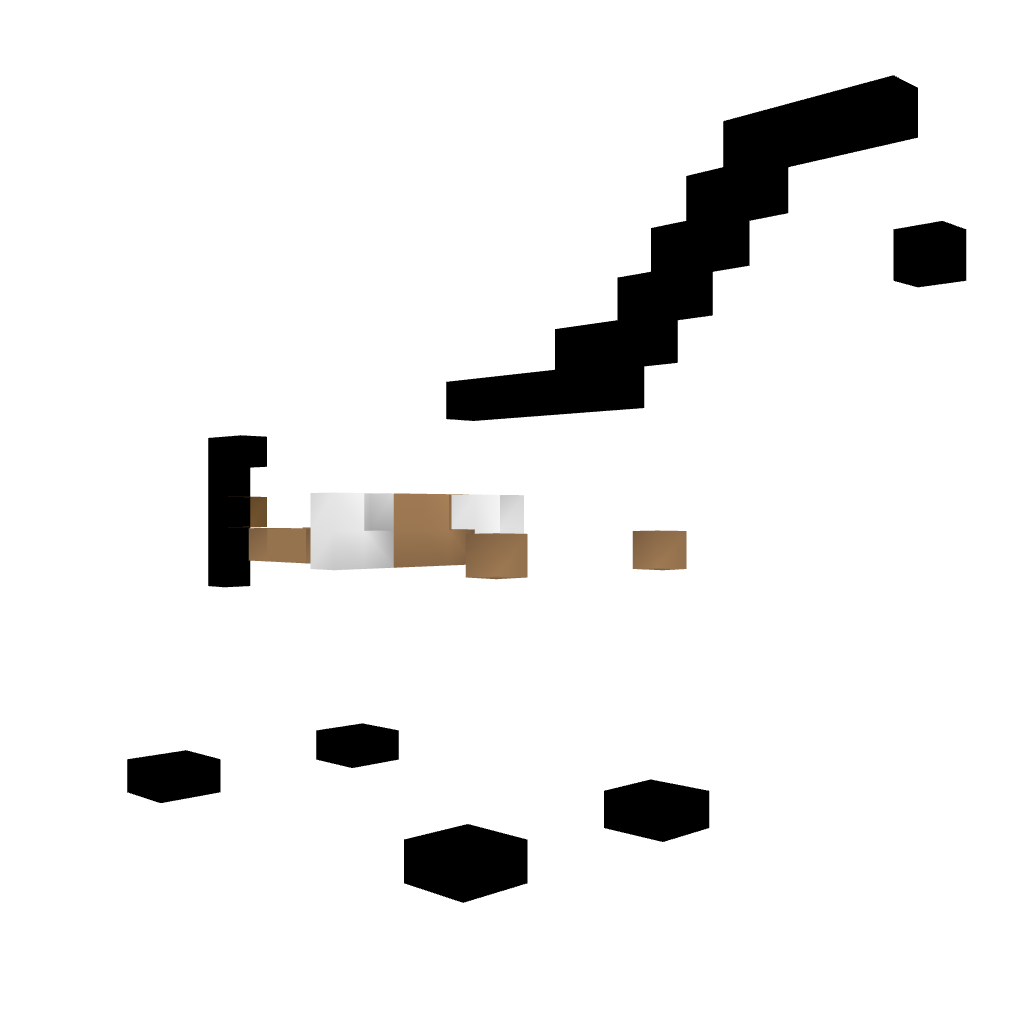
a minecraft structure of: Trojan Horse Stable bad low quality